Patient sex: M
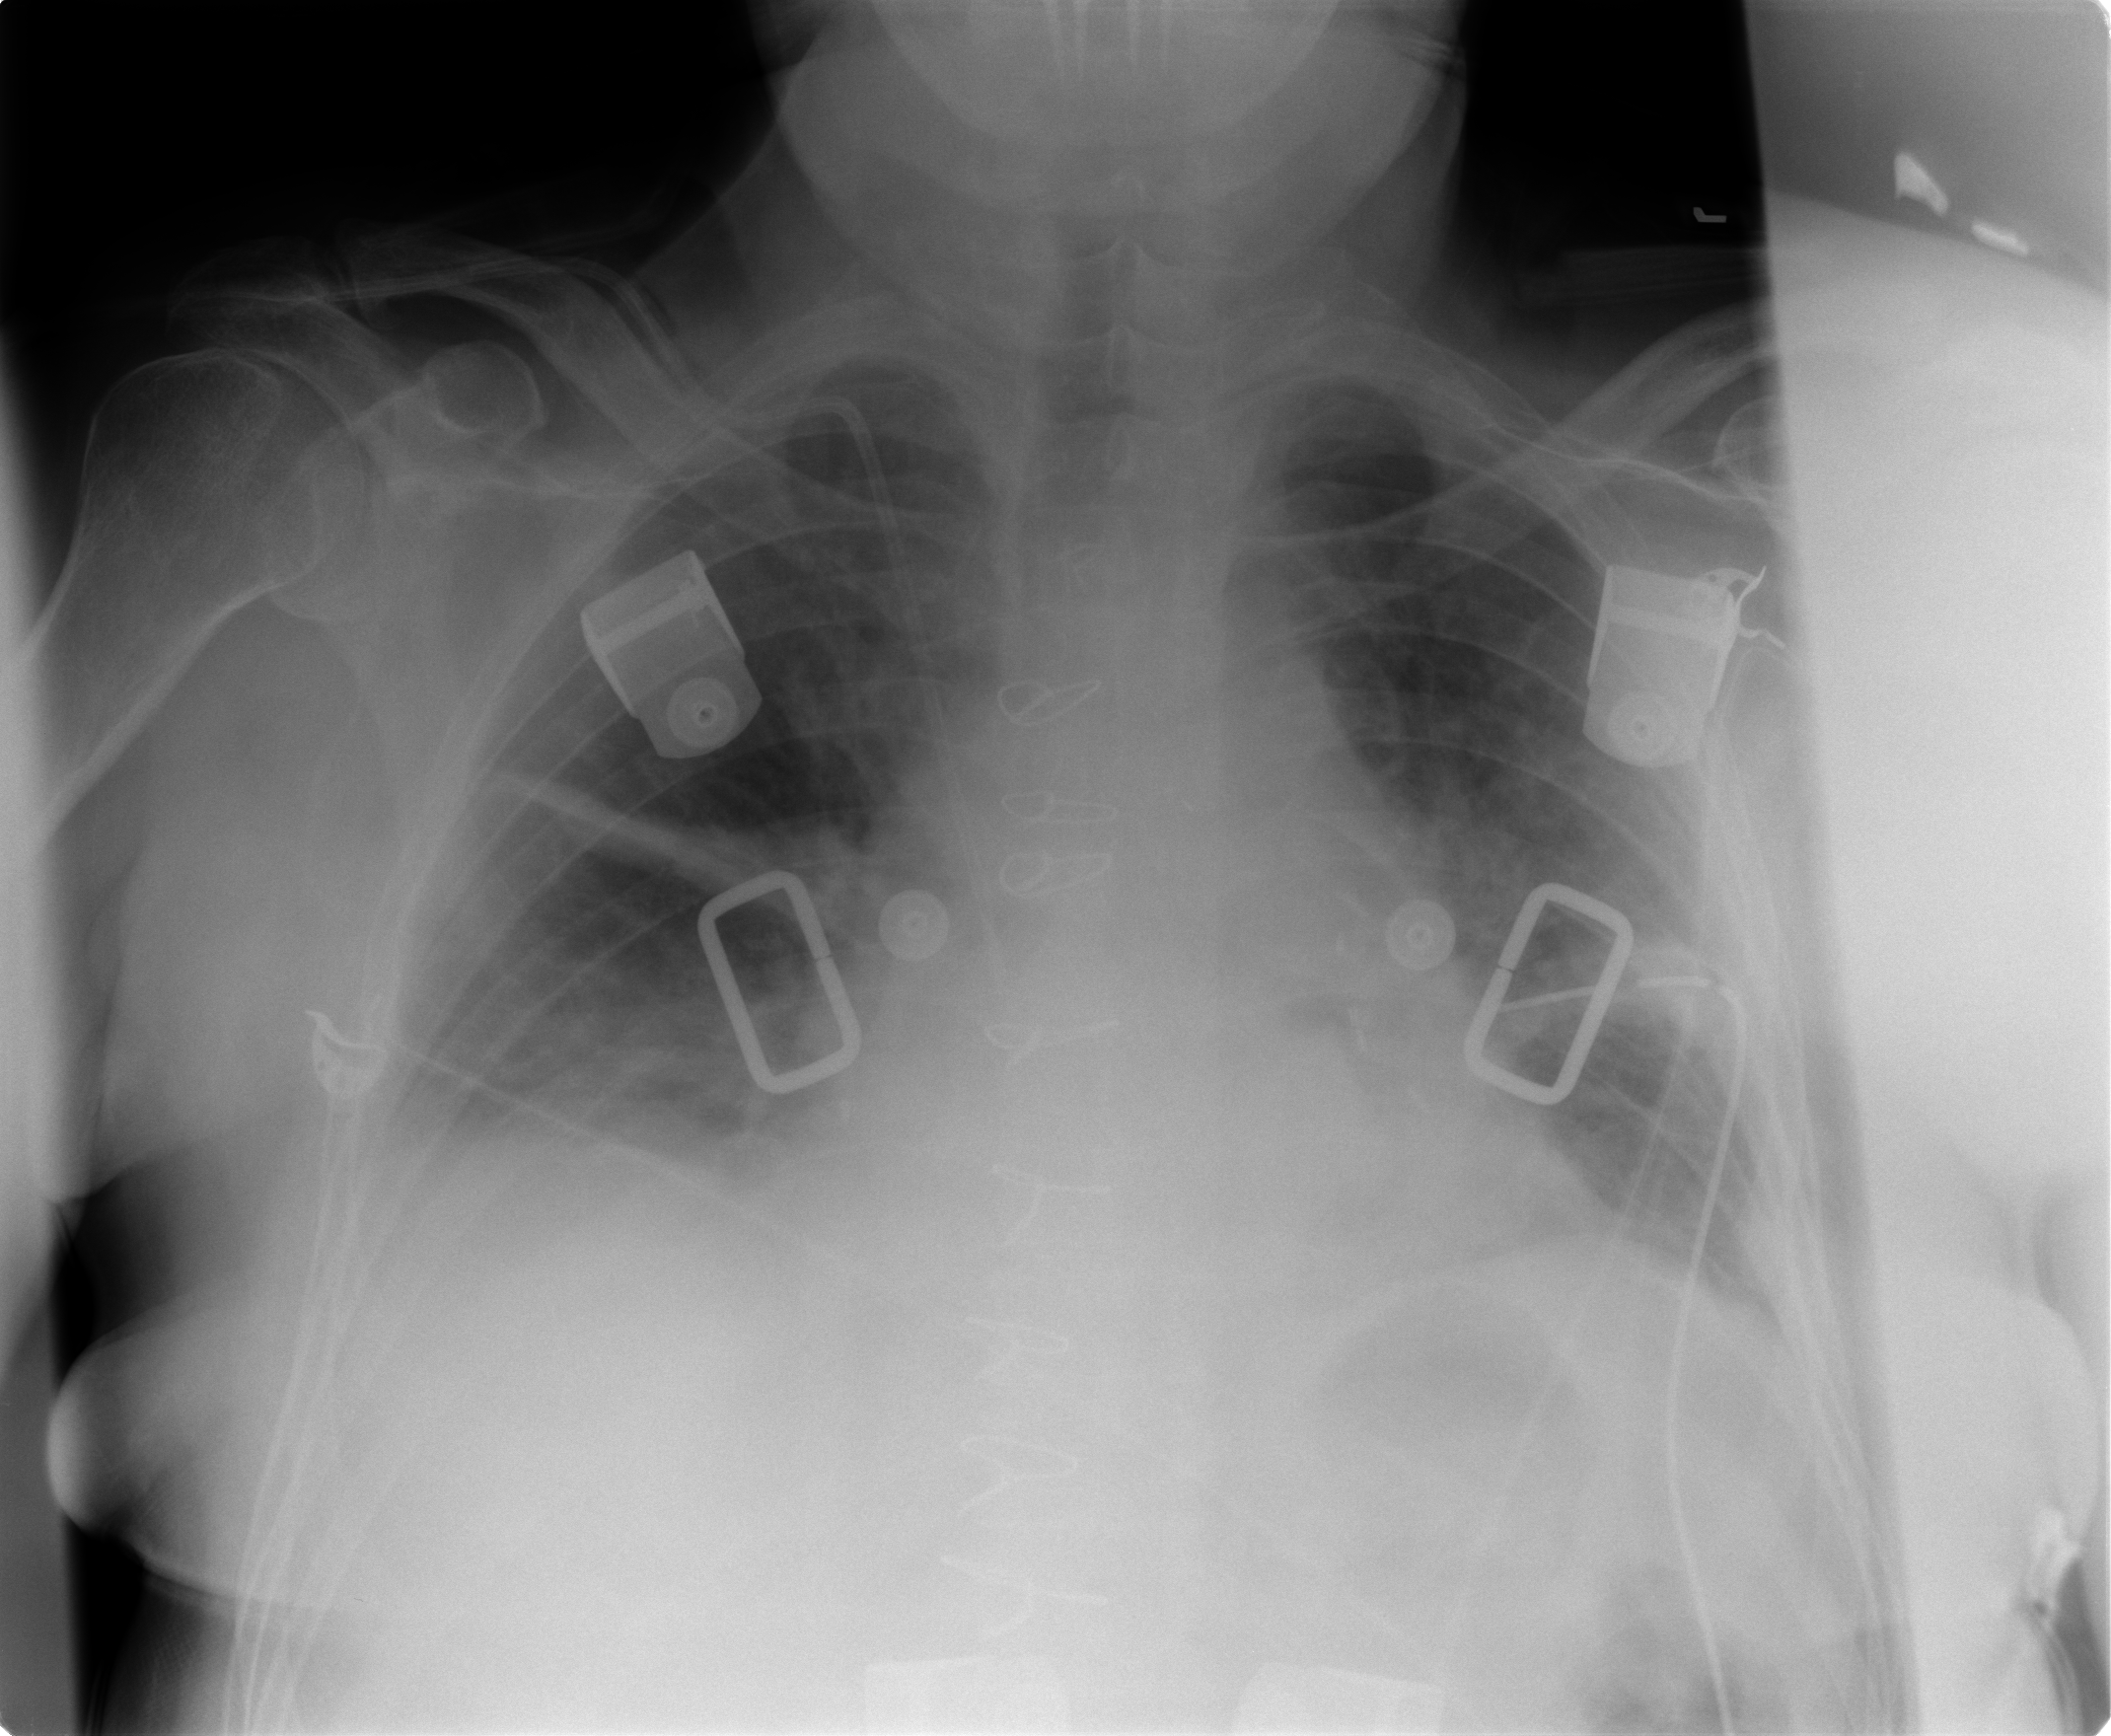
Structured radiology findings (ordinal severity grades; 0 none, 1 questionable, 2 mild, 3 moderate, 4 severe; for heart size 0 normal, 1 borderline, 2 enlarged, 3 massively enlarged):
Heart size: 2
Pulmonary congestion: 3
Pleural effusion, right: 3
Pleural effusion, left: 2
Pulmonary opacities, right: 0
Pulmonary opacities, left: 0
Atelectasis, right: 3
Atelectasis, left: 2